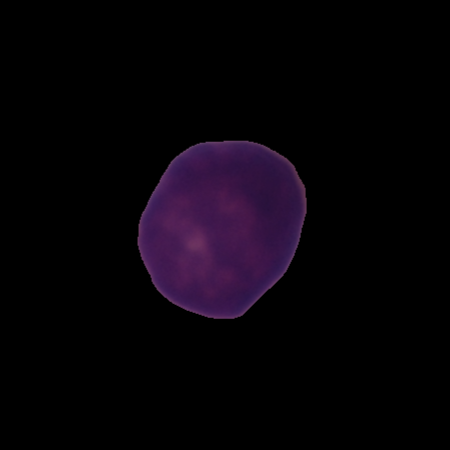
Label: healthy